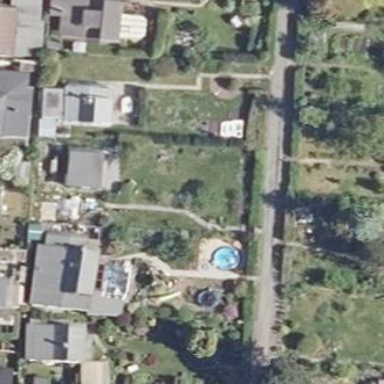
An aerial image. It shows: Plot within allotments.